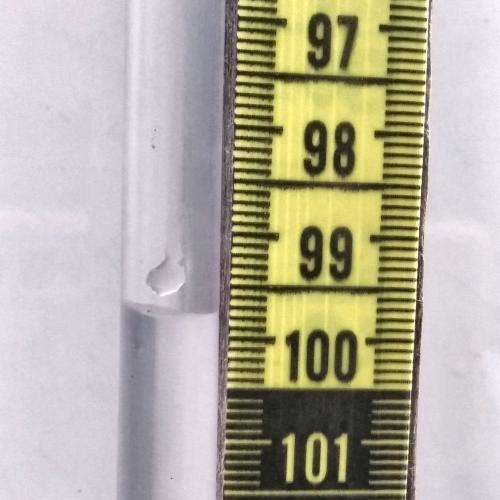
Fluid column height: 99.8 cm